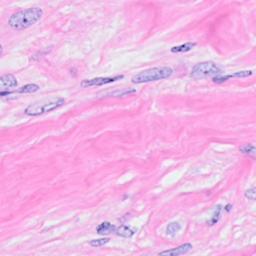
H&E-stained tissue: Breast